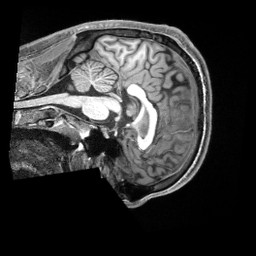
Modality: T1w
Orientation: sagittal
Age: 30
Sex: male
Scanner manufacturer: siemens
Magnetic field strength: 3 T
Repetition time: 2.3 s
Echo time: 0.00229 s